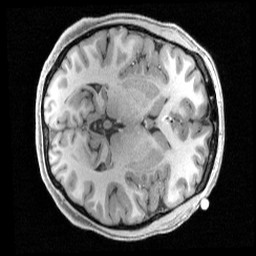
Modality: T1w
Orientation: axial
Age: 18
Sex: female
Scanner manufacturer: siemens
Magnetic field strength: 3 T
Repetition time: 2.4 s
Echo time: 0.00231 s